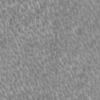
Label: not_dusty